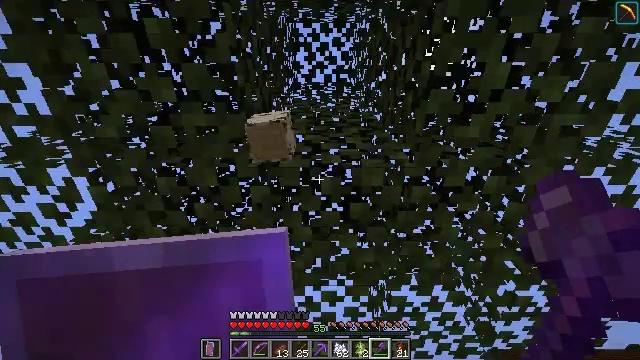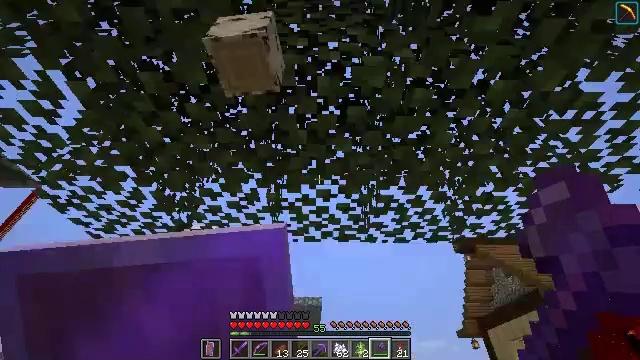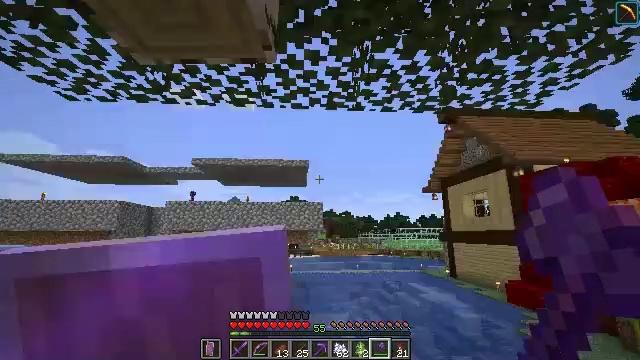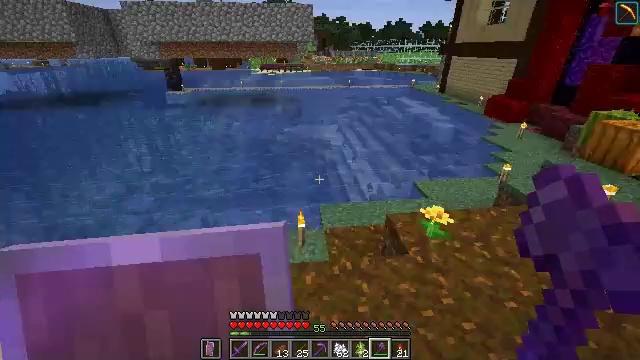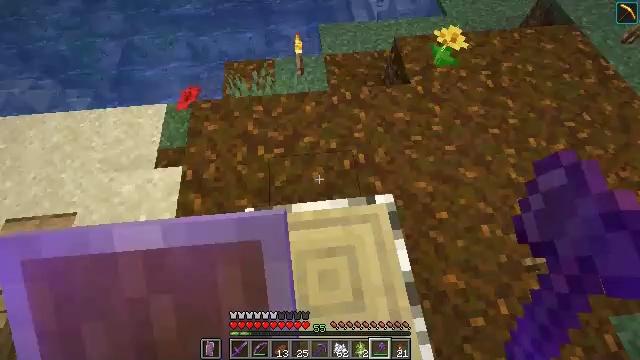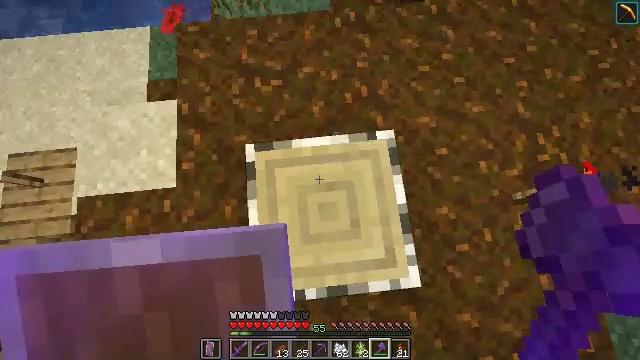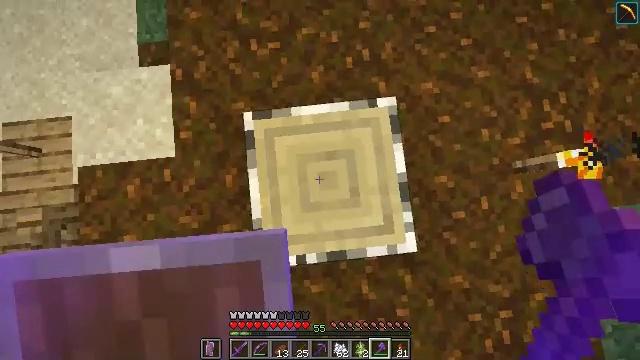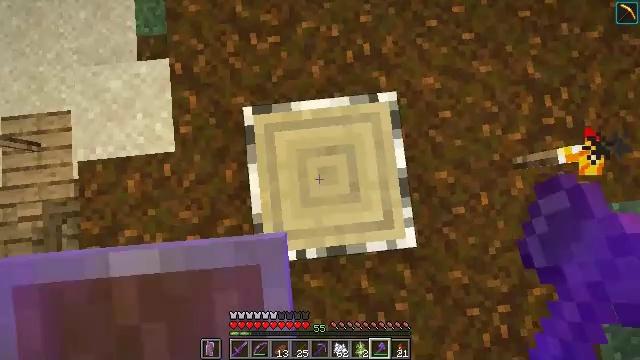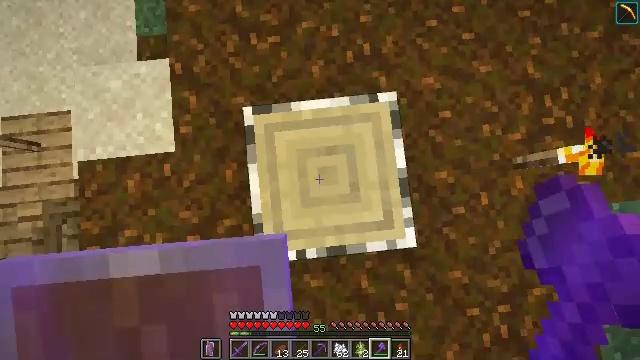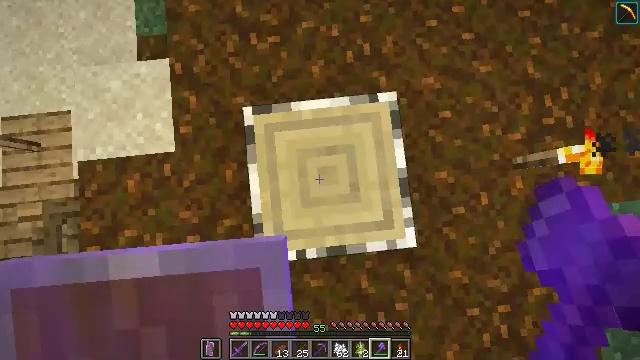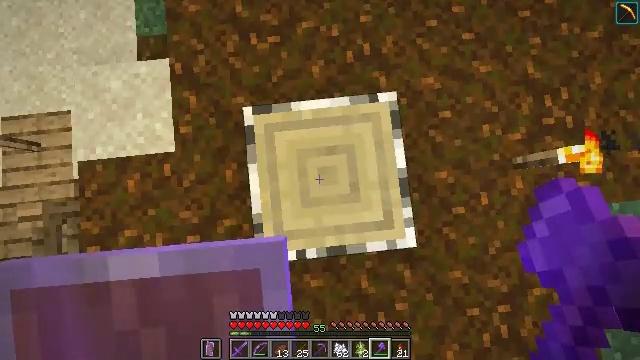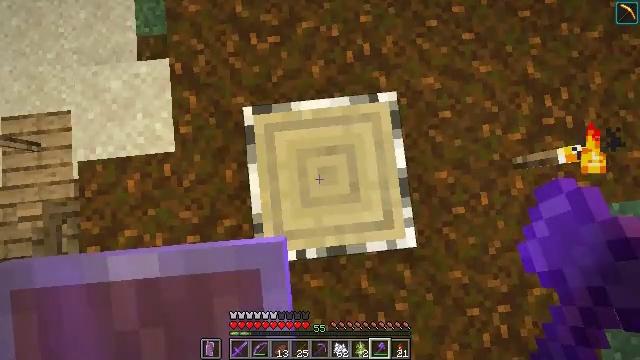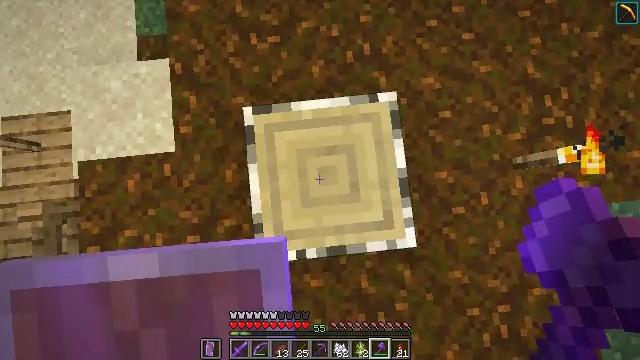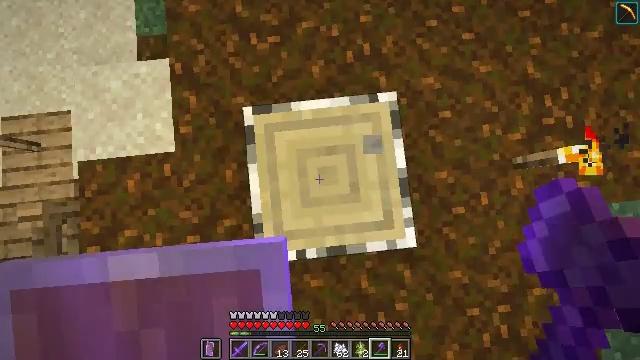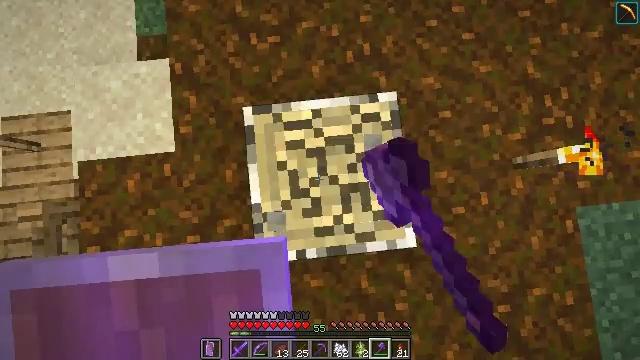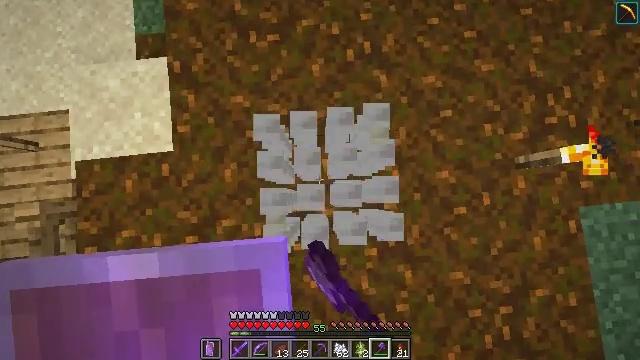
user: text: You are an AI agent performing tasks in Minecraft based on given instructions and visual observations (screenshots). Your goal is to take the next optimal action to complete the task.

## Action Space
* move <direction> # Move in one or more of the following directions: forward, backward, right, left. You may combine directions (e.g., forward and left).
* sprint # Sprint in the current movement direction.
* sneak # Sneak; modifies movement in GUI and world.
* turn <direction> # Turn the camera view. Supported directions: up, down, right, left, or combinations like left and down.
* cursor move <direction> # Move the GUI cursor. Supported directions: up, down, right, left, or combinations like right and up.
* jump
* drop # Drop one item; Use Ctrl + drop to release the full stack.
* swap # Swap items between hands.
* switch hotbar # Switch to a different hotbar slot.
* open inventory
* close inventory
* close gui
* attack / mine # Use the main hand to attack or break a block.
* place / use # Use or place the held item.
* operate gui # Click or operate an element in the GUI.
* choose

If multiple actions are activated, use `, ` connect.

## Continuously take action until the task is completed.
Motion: motion action
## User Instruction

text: Mine the birch log from the tree.
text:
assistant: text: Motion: turn right and down
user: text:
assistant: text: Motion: turn right and down
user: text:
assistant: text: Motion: turn right and down
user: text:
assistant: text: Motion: turn down
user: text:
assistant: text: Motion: turn down
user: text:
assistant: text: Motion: turn down
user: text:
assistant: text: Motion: turn down
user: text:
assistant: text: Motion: no_op
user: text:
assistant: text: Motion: no_op
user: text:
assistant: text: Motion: no_op
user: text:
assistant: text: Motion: no_op
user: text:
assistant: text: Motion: no_op
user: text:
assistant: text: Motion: attack / mine
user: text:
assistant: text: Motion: attack / mine
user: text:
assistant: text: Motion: attack / mine
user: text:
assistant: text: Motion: attack / mine
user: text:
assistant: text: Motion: attack / mine
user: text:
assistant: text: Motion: attack / mine
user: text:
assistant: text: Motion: attack / mine
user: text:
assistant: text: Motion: attack / mine